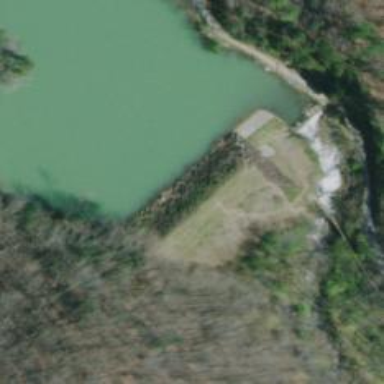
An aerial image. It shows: Dam along waterway.